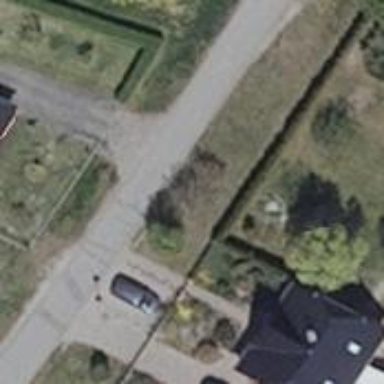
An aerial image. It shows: Driveway leading to service road.